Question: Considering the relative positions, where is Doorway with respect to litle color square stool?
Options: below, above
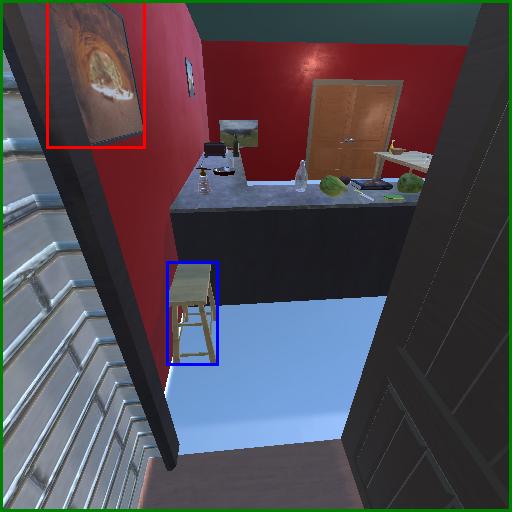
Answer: below